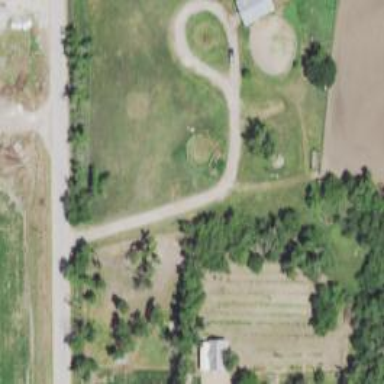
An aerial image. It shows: Driveway leading to service road.